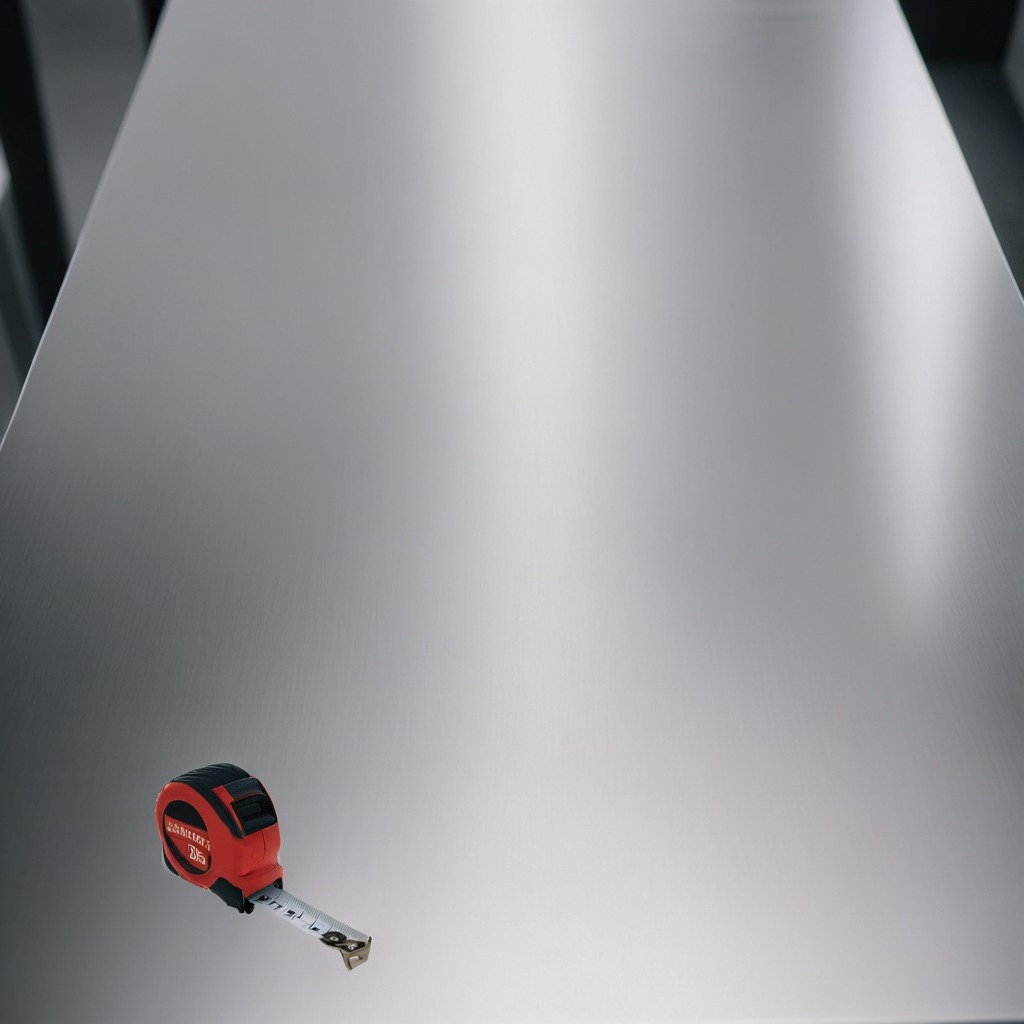
A measuring tape is lying on the stainless steel table in a high-end prototyping lab.